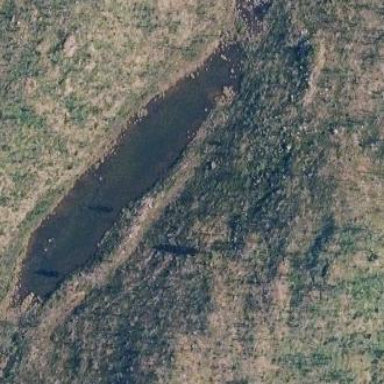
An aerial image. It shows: Pond with natural water.